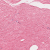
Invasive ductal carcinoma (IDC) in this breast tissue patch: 0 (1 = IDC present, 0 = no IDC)